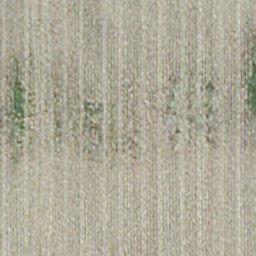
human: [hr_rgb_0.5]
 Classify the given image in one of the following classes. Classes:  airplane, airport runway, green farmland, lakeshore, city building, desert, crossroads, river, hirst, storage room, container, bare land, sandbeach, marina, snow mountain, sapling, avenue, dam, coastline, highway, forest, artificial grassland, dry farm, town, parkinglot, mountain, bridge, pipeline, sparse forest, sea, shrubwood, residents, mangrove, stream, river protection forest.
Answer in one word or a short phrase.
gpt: dry farm